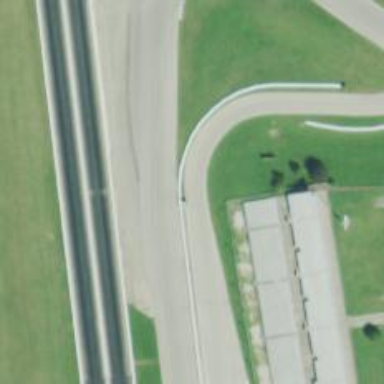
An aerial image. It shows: Raceway road.